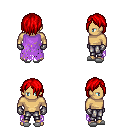
a pixel art fantasy rpg character, male body template, human, tanned skin, maroon tattered cape, metal pants, red bangs hairstyle, metal gloves, white slippers, four views (front, back, left, right), 2x2 character sprite sheet, small pixel art, hard edges, no anti-aliasing